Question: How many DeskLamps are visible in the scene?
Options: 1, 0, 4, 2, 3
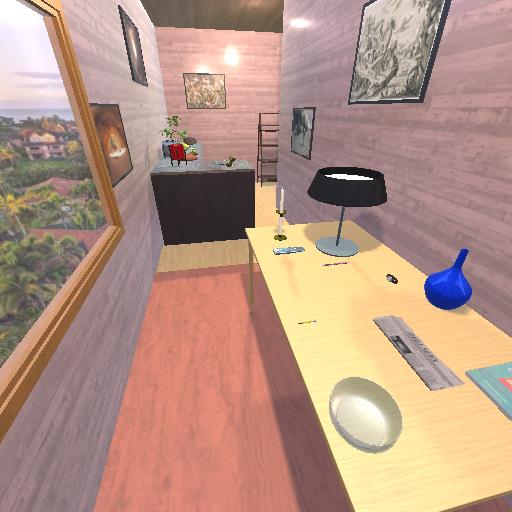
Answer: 1